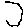
Label: hexagon